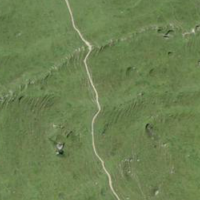
EUNIS habitat code: 26
Species observed at this site:
Pyrgus alveus